Field crop: maize
Growth stage: 2
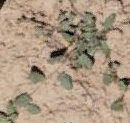
Species: convolvulus